Field crop: maize
Growth stage: 2
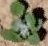
Species: chenopodium